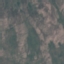
Land use / land cover class: HerbaceousVegetation